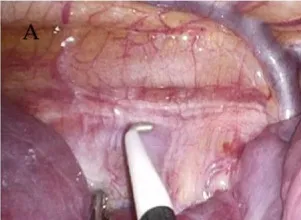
Video-assisted thoracoscopic surgery to cut and suture the fistula. (A) CBBF was detected.
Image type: medical_photograph (other_medical_photograph)